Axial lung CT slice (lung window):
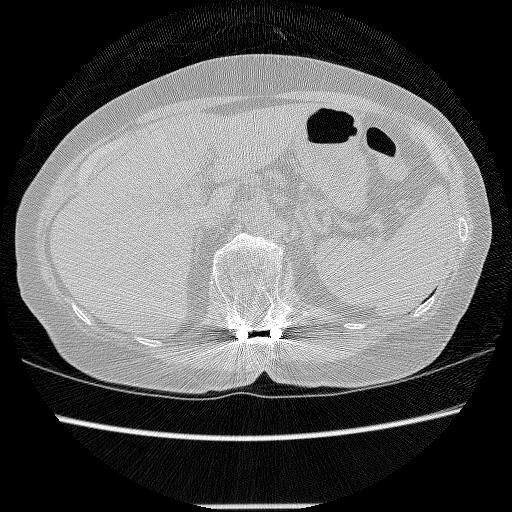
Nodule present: no